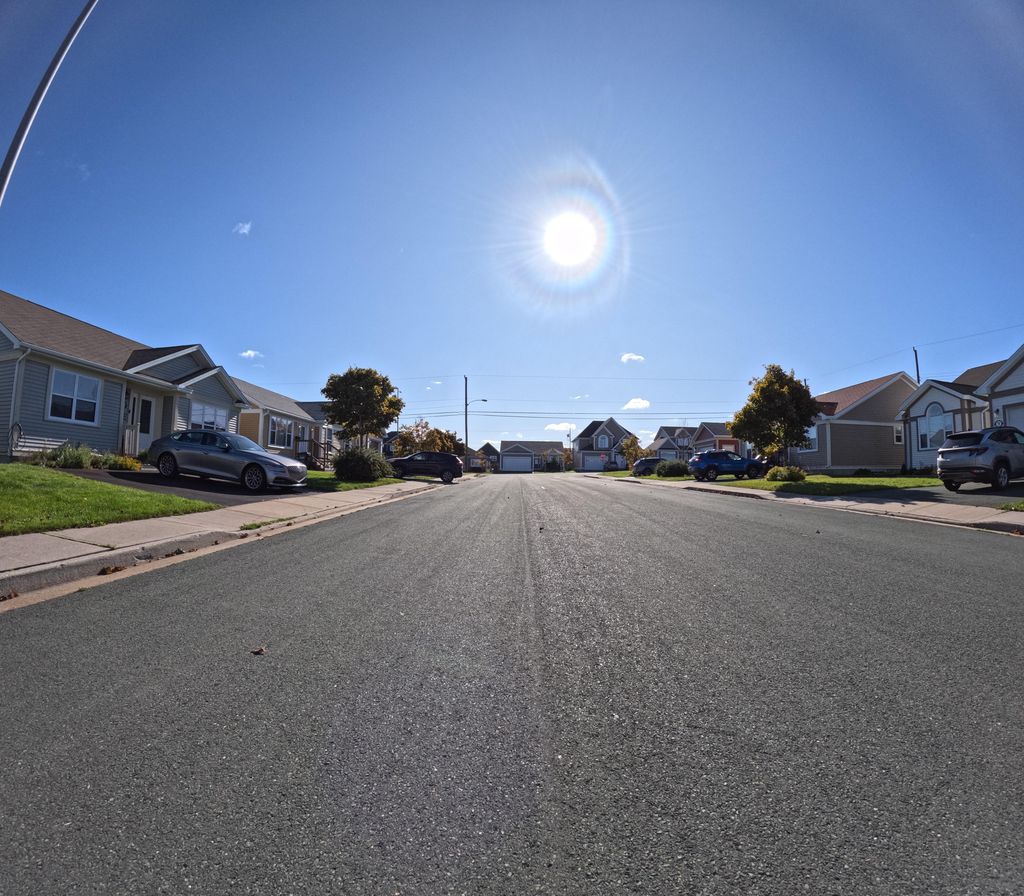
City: st_johns